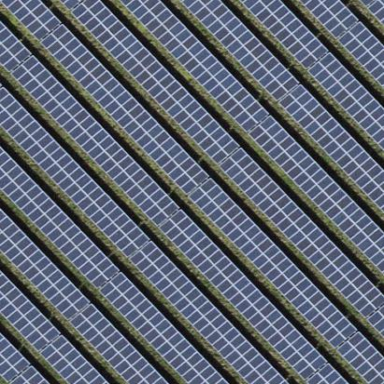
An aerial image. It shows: Solar power generator utilizing photovoltaic technology with solar photovoltaic panels.